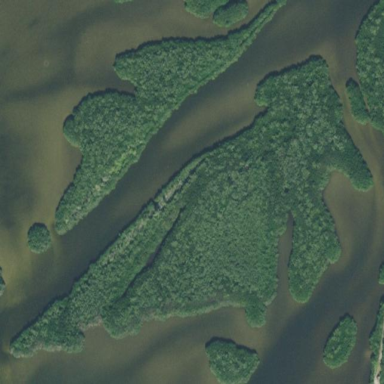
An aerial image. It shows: Islet.